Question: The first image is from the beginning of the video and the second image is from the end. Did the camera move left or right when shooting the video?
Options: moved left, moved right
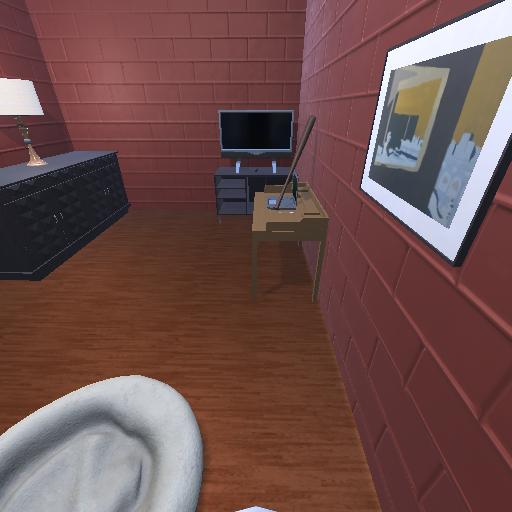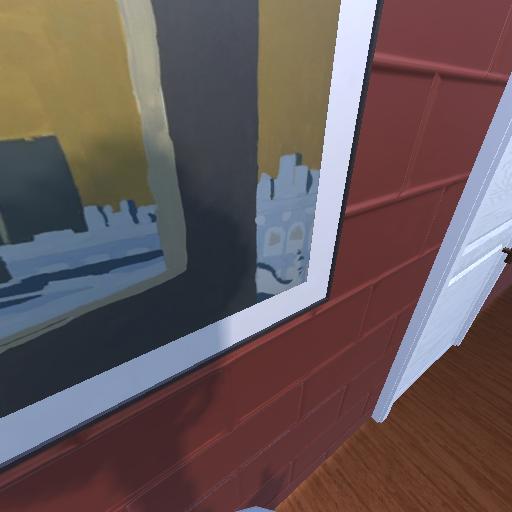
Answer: moved left